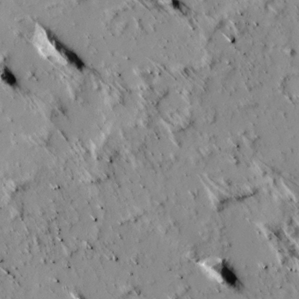
Label: non_frost